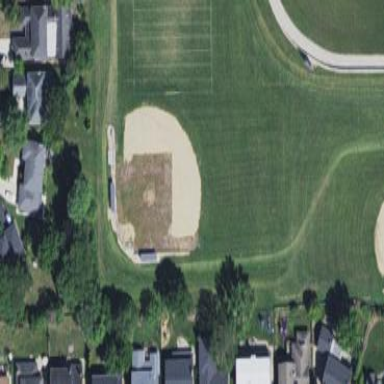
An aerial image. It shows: Baseball pitch for leisure land.